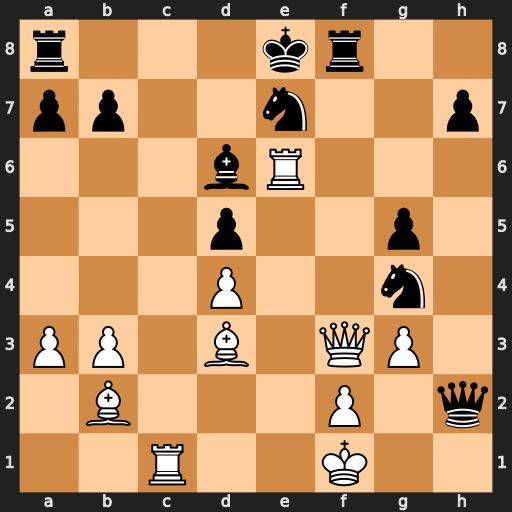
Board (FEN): r3kr2/pp2n2p/3bR3/3p2p1/3P2n1/PP1B1QP1/1B3P1q/2R2K2
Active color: w
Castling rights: q
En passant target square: -
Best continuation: Bb5+ Kd8 Qxf8#